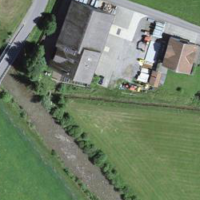
EUNIS habitat code: 24
Species observed at this site:
Leontopodium nivale
Geum rivale